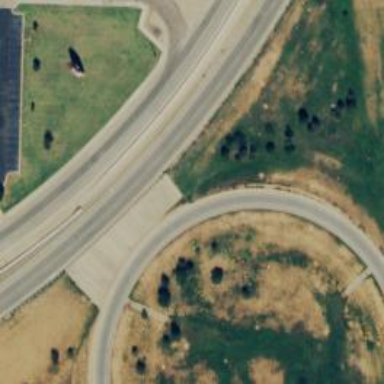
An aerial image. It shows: Secondary link road.